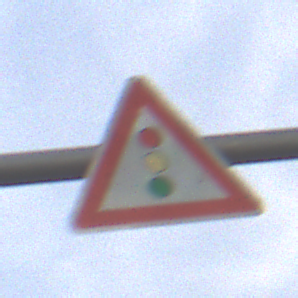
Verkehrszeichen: Lichtzeichenanlage
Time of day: SunriseSunset
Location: Outdoor (Urban)
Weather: PartlyCloudy
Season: NotSpecified
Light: Natural